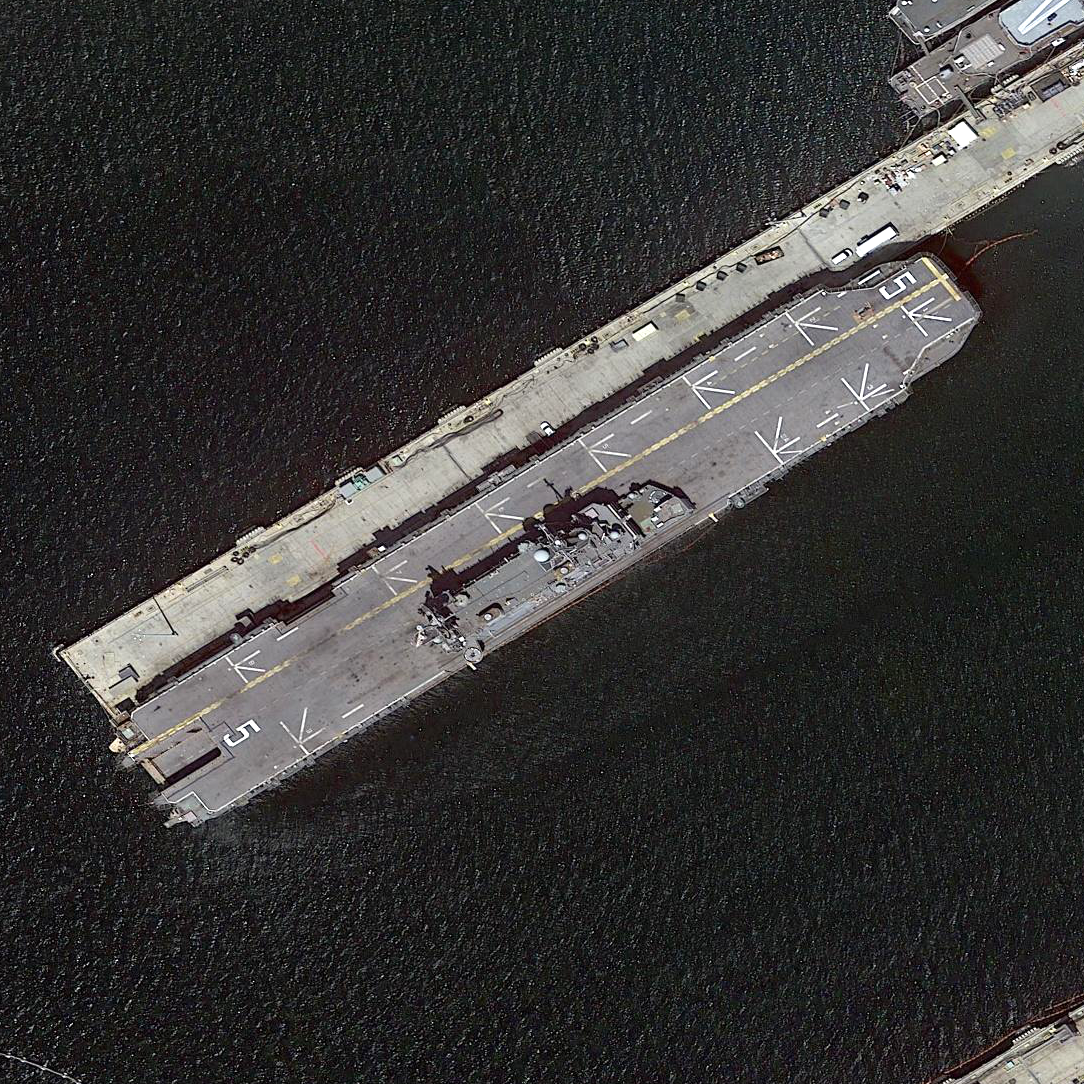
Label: assault